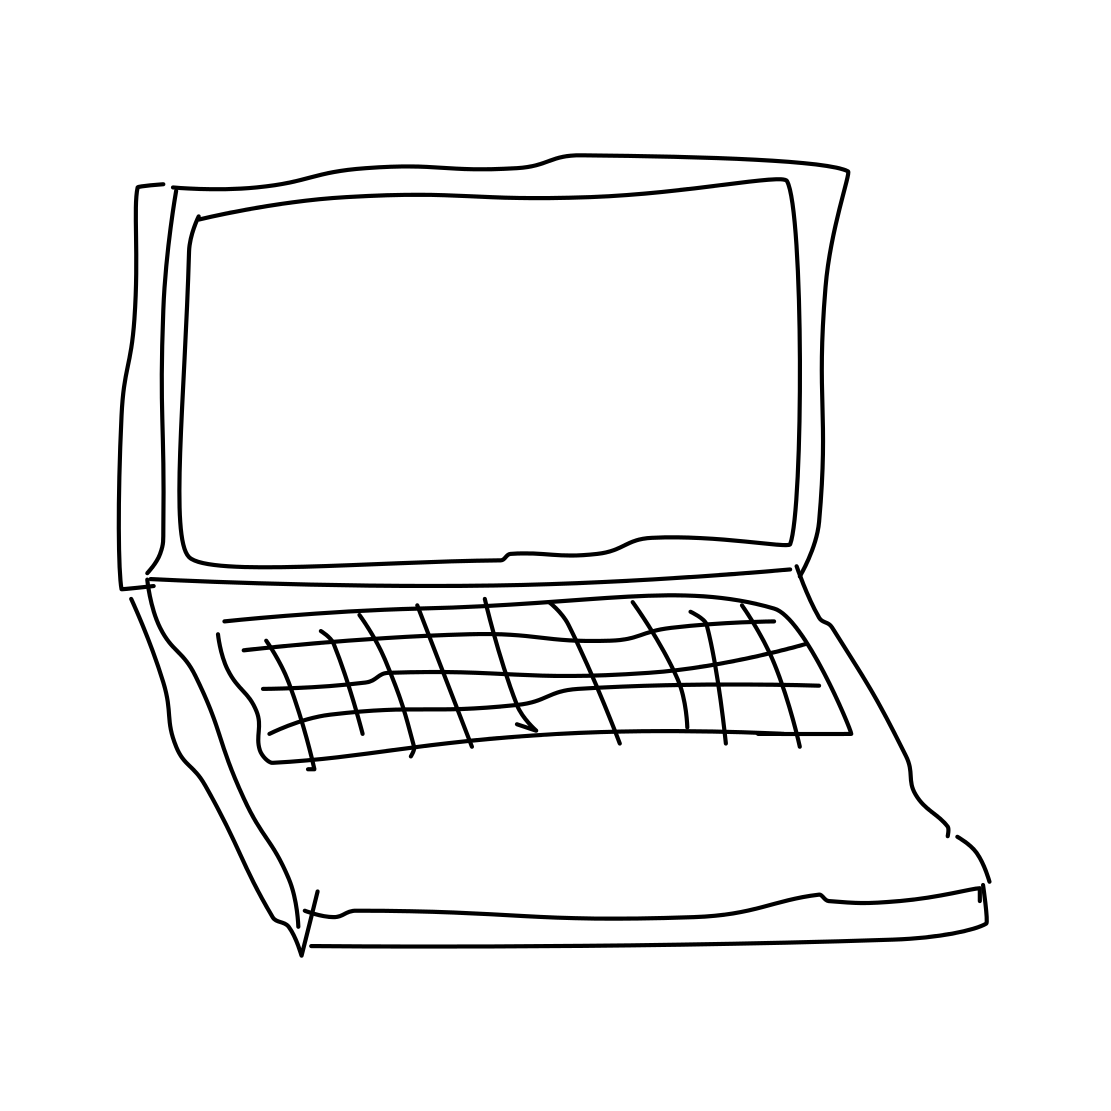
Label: laptop